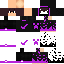
A male skeleton skin with dark skin, wearing brown helmet dressed in a purple armor chest and black pants, featuring a closed mouth.